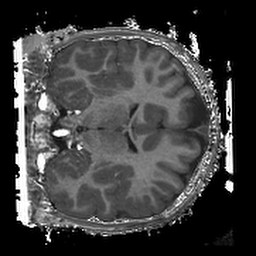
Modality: T1w
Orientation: coronal
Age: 10
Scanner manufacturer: siemens
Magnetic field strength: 3 T
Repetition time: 2.4 s
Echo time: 0.00224 s